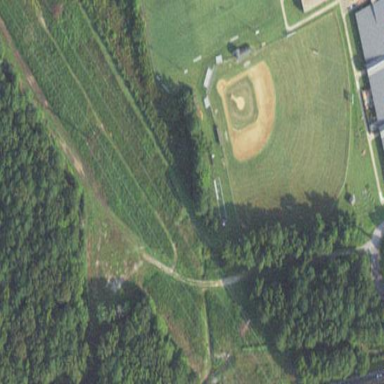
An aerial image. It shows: Baseball pitch for leisure land activities.